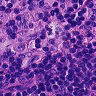
Metastatic tissue present: no